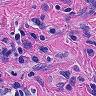
Metastatic tissue present: yes